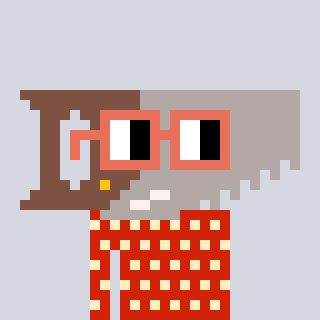
a pixel art character with square orange glasses, a saw-shaped head and a red-colored body on a cool background